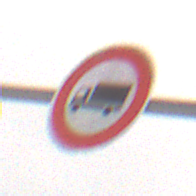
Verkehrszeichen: VerbotFuerKraftfahrzeugeUeberDreiKommaFuenfTonnen
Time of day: Midday
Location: Outdoor (Nature)
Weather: Overcast
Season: Winter
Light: Natural